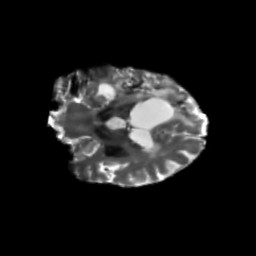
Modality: T2w
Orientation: coronal
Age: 65
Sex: female
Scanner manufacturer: siemens
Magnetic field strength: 3 T
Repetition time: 5.25 s
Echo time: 0.08 s